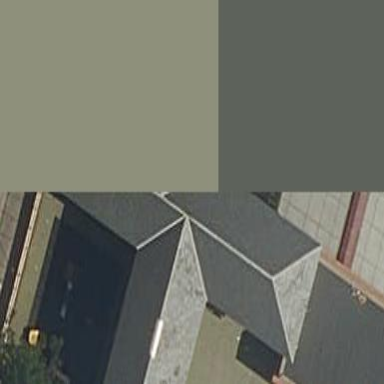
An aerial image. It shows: Building with hipped roof.